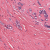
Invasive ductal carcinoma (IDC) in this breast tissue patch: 0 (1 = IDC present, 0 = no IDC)